【题型】填空题　【知识点】立体几何　【难度】easy
若一个圆锥的内切球与外接球的球心重合，且内切球的半径为$\sqrt{3}$，则该圆锥的侧面积为\underline{\quad\quad}.\\[6pt]
【解答】
\textbf{【答案】}$18\pi$\\[6pt]
\textbf{【分析】}作出截面图形，由圆锥的侧面积公式结合题意计算可得.\\[6pt]
\textbf{【详解】}\\[6pt]

过圆锥的旋转轴作轴截面，得$\triangle ABC$及其内切圆$\odot O_1$和外接圆$\odot O_2$，\\
且两圆同圆心，即$\triangle ABC$的内心与外心重合，所以$\triangle ABC$为正三角形，\\
由题意$\odot O_1$的半径为$r=\sqrt{3}$，\\
所以$\triangle ABC$的边长为$6$，\\
所以圆锥的底面半径为$3$，\\
所以圆锥的侧面积$S=\pi\times3\times6=18\pi$.\\[6pt]
\noindent
故答案为：$18\pi$.
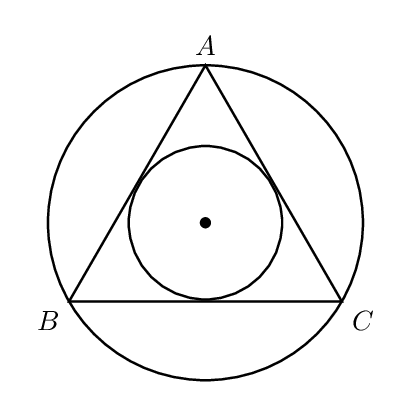